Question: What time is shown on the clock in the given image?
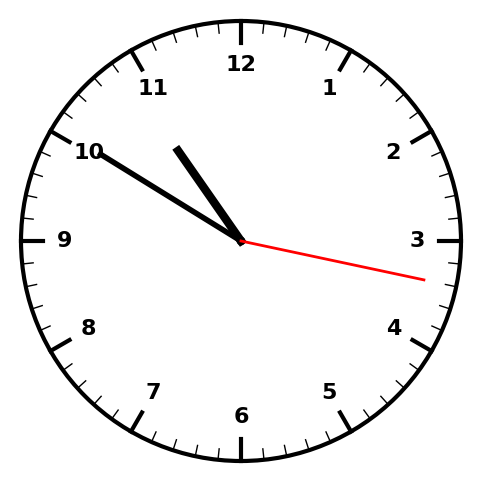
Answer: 10:50:17